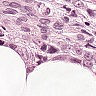
Metastatic tissue present: yes